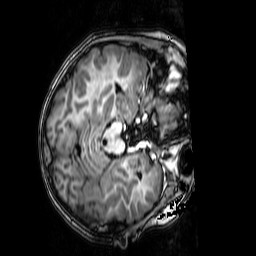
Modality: T1w
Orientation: axial
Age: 13
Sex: female
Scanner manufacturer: philips
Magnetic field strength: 3 T
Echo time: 0.0038 s